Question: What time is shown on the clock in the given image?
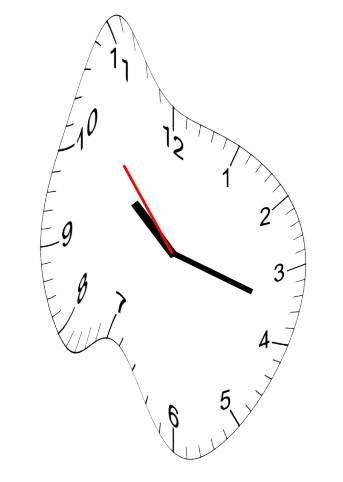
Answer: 10:17:53